Question: I have a SQL query which was written by another individual, which is having some issues. Also, I apologize for the physical length of this code lol. I realize it is long but I think it's necessary to include all the zip codes so I can present the issue I am having in it's entirety.
The query accepts a list of zip codes, loops to place them all into a table variable, and then queries that table against our database.
The issue I am having, is that it is only looping and picking up the first 31 zip codes entered. In the xample below, I have entered 89 zip codes, but the temp table, when printed, only shows 31 records.
'''
--this is your list of zip codes, place a comman after every zip
SET @zip_list =
'
30004,
31061,
30606,
27103,
28405,
53140,
60124,
60002,
44114,
77380,
75240,
77380,
75605,
72223,
72223,
76006,
78759,
76006,
50266,
50266,
50266,
49024,
78258,
67202,
92101,
92101,
92101,
92101,
90025,
90025,
55447,
90025,
92101,
90025,
55802,
55431,
55431,
55431,
37027,
02842,
10152,
10152,
02108,
07701,
08822,
94596,
94595,
55431,
92130,
92130,
95814,
95814,
93720,
95403,
94608,
92101,
19103,
08648,
18901,
18901,
18901,
19103,
85258,
85258,
85718,
85258,
85258,
98104,
98104,
97201,
89144,
92130,
92101,
92101,
97201,
97201,
97201,
63017,
63131,
22102,
21030,
22102,
22102,
20015,
22102,
20015,
20015,
20005,
06897,
' --this is your list of zip codes, place a , after every zip. Make sure the list is horizontal
---------------------------------
SET @zip_list = REPLACE(REPLACE(@zip_list,CHAR(13),''),CHAR(10),'') --Remove new line character to place zip codes all onto one line
print @zip_list
WHILE CHARINDEX(',', @zip_list) > 0
BEGIN
INSERT INTO @tbl_zip_list
--insert into @tbl_zip_list a substring equal to the first character from your string of zip codes + all the characters up to the first comma
SELECT SUBSTRING(@zip_list, 1, CHARINDEX(',', @zip_list) - 1)
--set the string of zip codes equal to your original string less the first zip code, which we just added to @tbl_zip_list
SET @zip_list = SUBSTRING(@zip_list, CHARINDEX(',', @zip_list) + 1, LEN(@zip_list))
END
----------------------------------
SELECT *
FROM @tbl_zip_list
SELECT oad.POSTAL_CODE_1,
o.CHANNEL
FROM dbo.OFFICE AS o
INNER JOIN dbo.OFFICE_ALIAS AS oa
ON o.OFFICE_ID = oa.OFFICE_ID
INNER JOIN dbo.OFFICE_ADDRESS AS oad
ON o.ADDRESS_1_ID = oad.OFFICE_ADDRESS_ID
WHERE oa.TRADE_FIRM = @trade_firm
AND o.CHANNEL != (SELECT f.channel
FROM dbo.FIRM AS f
INNER JOIN dbo.FIRM_ALIAS AS fa
ON f.FIRM_ID = fa.FIRM_ID
WHERE fa.trade_firm = @trade_firm)--will return the channel of the main firm */
AND EXISTS (SELECT 1
FROM @tbl_zip_list AS n1
WHERE n1.zip_list = oad.POSTAL_CODE_1) --this returns table of zip codes
------------------------------------------------
select f.channel as The_Default_Channel_For_Your_Firm_Is
from dbo.FIRM f INNER JOIN dbo.FIRM_ALIAS fa on f.FIRM_ID = fa.FIRM_ID
where fa.trade_firm = @trade_firm
'''
I am not sure what I can do to fix the loop, so that it places all 89 zip codes into the table. Below is a screenshot of the SQL-Server output of the table. I just don't get why it's only 31 records long, when it should be 89.

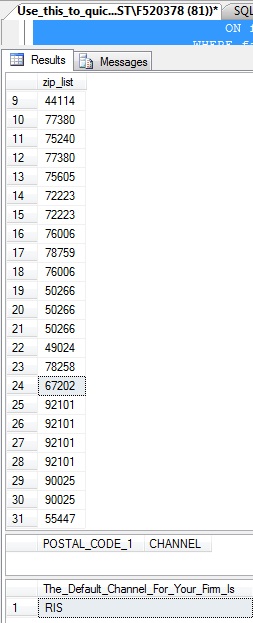
Answer: This works, I get 89 back.
You must be declaring @zip_list too small to hold the entire string.
'''
declare @tbl_zip_list table(zip varchar(10))
declare @zip_list varchar(8000)
--this is your list of zip codes, place a comman after every zip
SET @zip_list =
'
30004,
31061,
30606,
27103,
28405,
53140,
60124,
60002,
44114,
77380,
75240,
77380,
75605,
72223,
72223,
76006,
78759,
76006,
50266,
50266,
50266,
49024,
78258,
67202,
92101,
92101,
92101,
92101,
90025,
90025,
55447,
90025,
92101,
90025,
55802,
55431,
55431,
55431,
37027,
02842,
10152,
10152,
02108,
07701,
08822,
94596,
94595,
55431,
92130,
92130,
95814,
95814,
93720,
95403,
94608,
92101,
19103,
08648,
18901,
18901,
18901,
19103,
85258,
85258,
85718,
85258,
85258,
98104,
98104,
97201,
89144,
92130,
92101,
92101,
97201,
97201,
97201,
63017,
63131,
22102,
21030,
22102,
22102,
20015,
22102,
20015,
20015,
20005,
06897,
' --this is your list of zip codes, place a , after every zip. Make sure the list is horizontal
---------------------------------
SET @zip_list = REPLACE(REPLACE(@zip_list,CHAR(13),''),CHAR(10),'') --Remove new line character to place zip codes all onto one line
print @zip_list
WHILE CHARINDEX(',', @zip_list) > 0
BEGIN
INSERT INTO @tbl_zip_list
--insert into @tbl_zip_list a substring equal to the first character from your string of zip codes + all the characters up to the first comma
SELECT SUBSTRING(@zip_list, 1, CHARINDEX(',', @zip_list) - 1)
--set the string of zip codes equal to your original string less the first zip code, which we just added to @tbl_zip_list
SET @zip_list = SUBSTRING(@zip_list, CHARINDEX(',', @zip_list) + 1, LEN(@zip_list))
END
----------------------------------
SELECT *
FROM @tbl_zip_list
'''